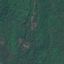
Land use / land cover class: Forest